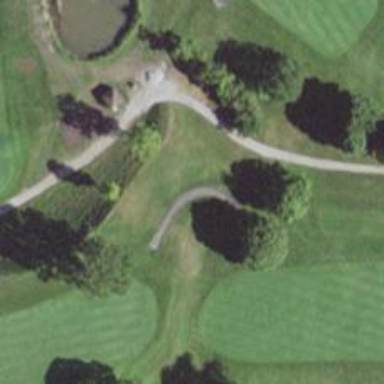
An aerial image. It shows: Path for both road and golf.